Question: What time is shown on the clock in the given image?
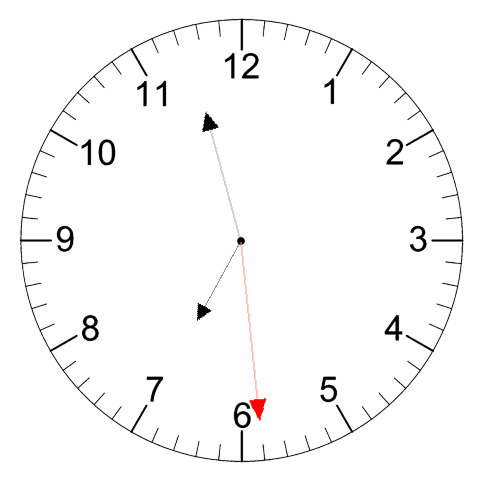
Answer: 06:57:29